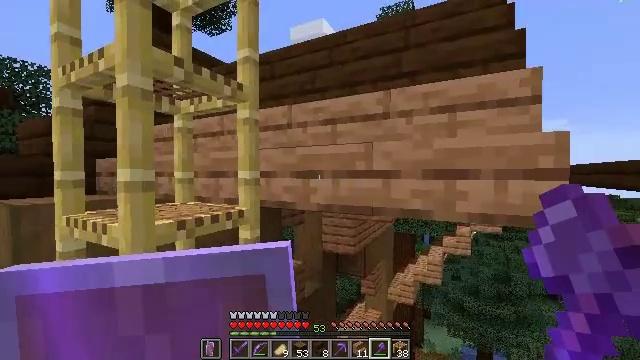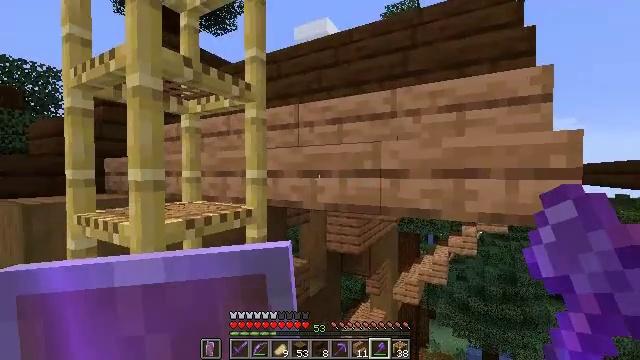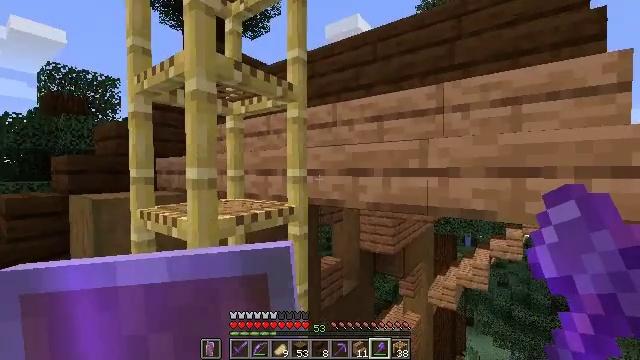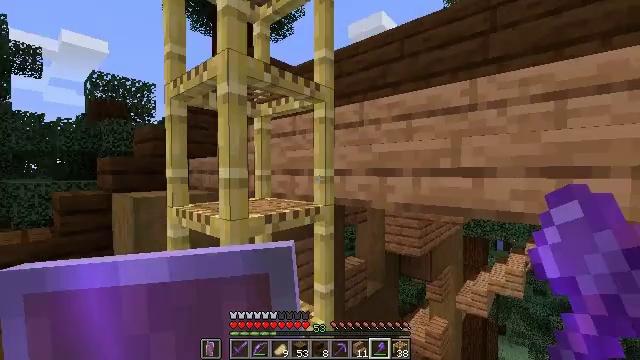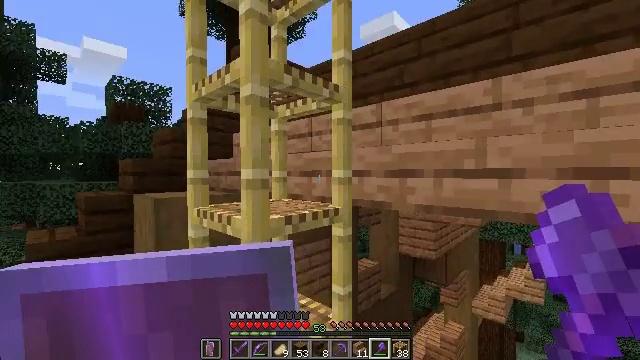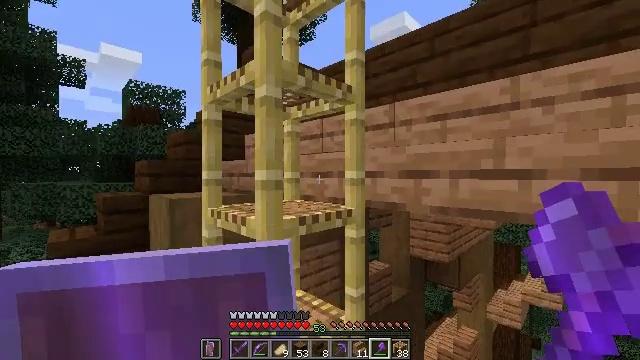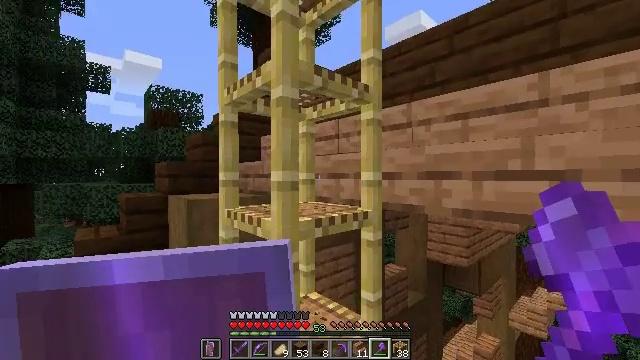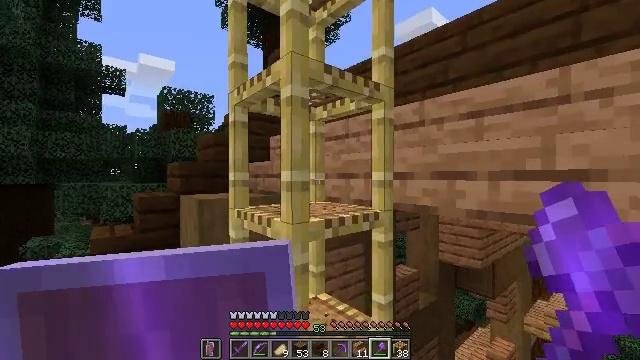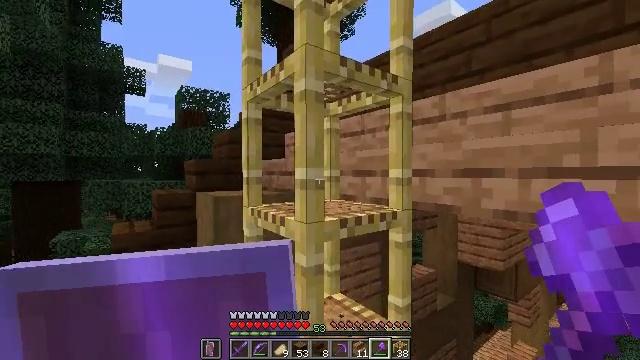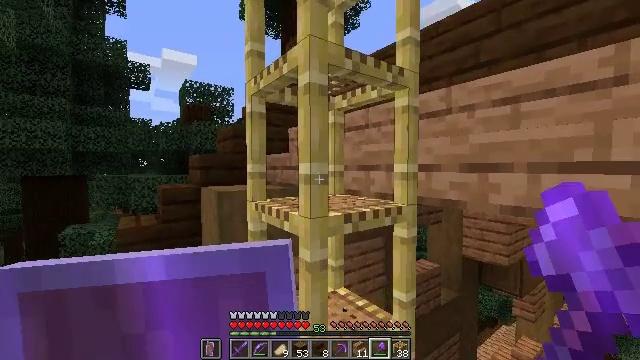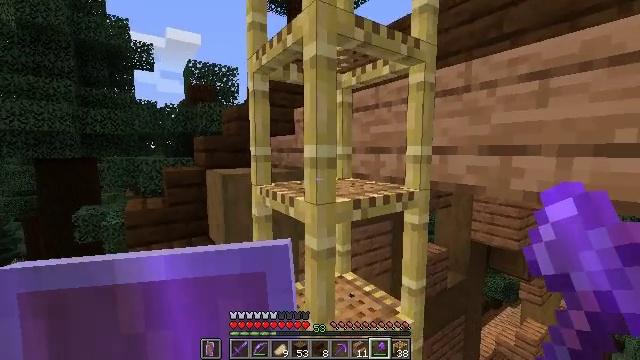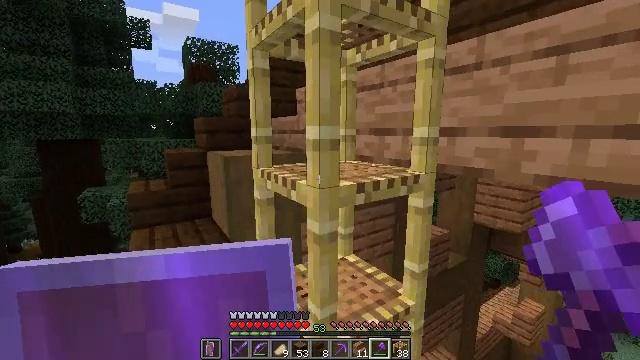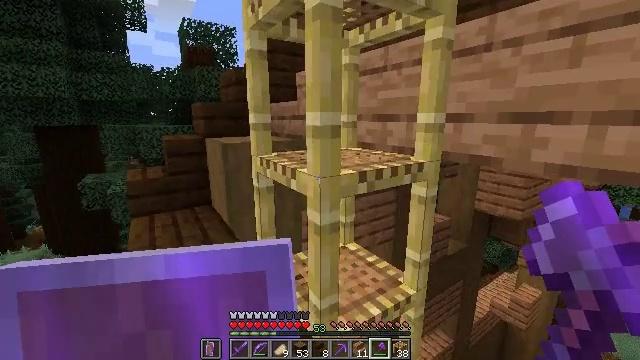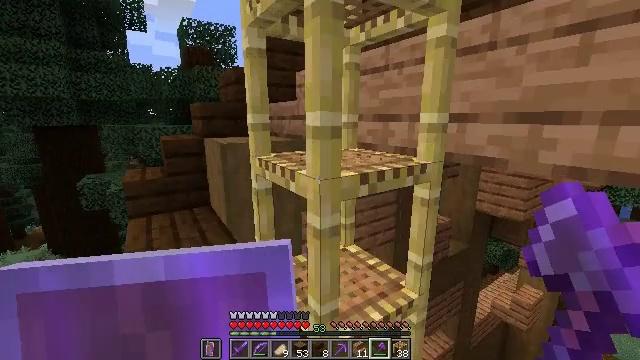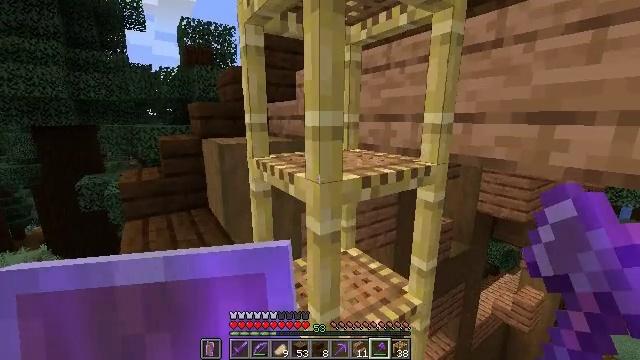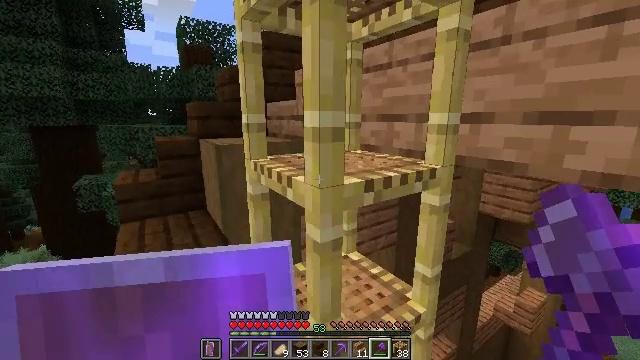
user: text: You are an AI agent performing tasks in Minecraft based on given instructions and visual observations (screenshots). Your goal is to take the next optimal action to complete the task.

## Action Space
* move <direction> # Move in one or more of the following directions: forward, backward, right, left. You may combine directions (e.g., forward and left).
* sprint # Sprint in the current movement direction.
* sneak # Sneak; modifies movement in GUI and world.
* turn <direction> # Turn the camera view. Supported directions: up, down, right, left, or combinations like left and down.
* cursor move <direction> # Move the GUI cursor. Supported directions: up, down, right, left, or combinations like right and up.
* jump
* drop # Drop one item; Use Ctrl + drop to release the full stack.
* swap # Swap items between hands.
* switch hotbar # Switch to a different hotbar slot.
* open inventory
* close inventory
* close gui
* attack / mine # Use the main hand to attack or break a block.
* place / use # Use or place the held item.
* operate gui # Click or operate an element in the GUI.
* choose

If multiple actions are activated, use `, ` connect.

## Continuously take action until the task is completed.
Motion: motion action
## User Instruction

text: Remove the scaffolding structure.
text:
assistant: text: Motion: move left, sneak
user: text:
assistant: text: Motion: move left, sneak, turn left
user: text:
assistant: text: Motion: move left, sneak, turn left
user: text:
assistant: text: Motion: sneak, turn left
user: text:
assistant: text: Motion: sneak, turn left
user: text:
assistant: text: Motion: move forward, sneak, turn left
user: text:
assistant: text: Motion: move forward, sneak, turn left
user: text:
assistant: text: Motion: move forward, sneak, turn left
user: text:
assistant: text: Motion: move forward, sneak, turn down
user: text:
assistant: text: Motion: move forward, sneak, turn left and down
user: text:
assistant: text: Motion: move forward, sneak, turn down
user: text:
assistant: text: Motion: move forward, sneak, turn down
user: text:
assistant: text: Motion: move forward, sneak
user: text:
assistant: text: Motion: move forward, sneak
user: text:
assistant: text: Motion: move forward, sneak
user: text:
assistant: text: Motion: move forward, sneak
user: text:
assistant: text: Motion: move forward, sneak
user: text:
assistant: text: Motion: move forward, sneak
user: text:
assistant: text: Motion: move forward, sneak
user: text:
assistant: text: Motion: move forward, sneak
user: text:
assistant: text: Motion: move forward, sneak
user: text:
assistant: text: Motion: move forward, sneak
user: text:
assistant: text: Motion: move forward, sneak
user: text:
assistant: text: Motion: move forward, sneak
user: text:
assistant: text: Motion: move forward, sneak, attack / mine
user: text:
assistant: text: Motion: move forward, sneak, attack / mine
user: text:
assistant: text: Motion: move forward, sneak, attack / mine
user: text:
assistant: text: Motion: move forward, sneak, turn left
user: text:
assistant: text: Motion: move forward, sneak, turn left
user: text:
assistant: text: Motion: move forward, sneak, turn left